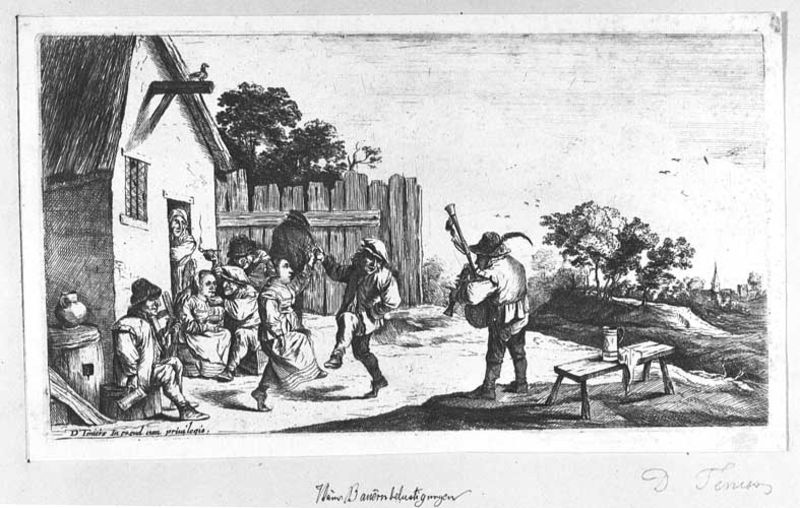
Titel: Bauerntanz
Künstler: Anonym (17. Jh. NL)
Standort: Karlsruhe
Institution: Staatliche Kunsthalle Karlsruhe
Schlagwörter: baum, berg, feder, fuß, gruppe, hand, himmel, mann, schatten, vogel, weiß, wolken, bäume, frauen, kirchturm, landschaft, menschen, sitzen, stadt, fenster, frau, grau, hintergrund, holz, hut, hüte, kleid, kleider, männer, schwarz, szene, tisch, tür, zeichnung, dach, haus, tuch, weg, wiese, zaun, fest, gesellschaft, leute, tanz, alkohol, alt, feier, feiern, jung, kappe, mütze, trinken, wand, alte, federn, mensch, rahmen, steine, holland, instrument, niederlande, signatur, ferne, hügel, natur, vögel, gitter, hütte, kirche, wiesen, boden, land, kelch, familie, paar, gitarre, instrumente, musik, musiker, publikum, tanzen, bauern, genre, landleben, turm, kanne, krug, vase, beine, schürze, bein, holzschnitt, schrift, papier, ente, spieler, zuschauer, ernte, dorf, giebel, mauer, grafik, graphik, klein, bauernhof, hof, latten, lattenzaun, zäune, signiert, holzzaun, bank, füsse, schemel, karikatur, wein, spielen, pfeife, rauchen, vergnügen, musikinstrument, musizieren, balken, bretter, freude, bauer, spiel, zusehen, tusche, ärmlich, bierkrug, scheune, kran, draußen, druck, druckgraphik, schnitt, schwarzweiss, druckgrafik, schraffur, holzstich, radierung, stich, titel, text, beschriftung, volk, bier, schritt, heiter, fass, genreszene, ende, springen, lust, mittelalter, bauernhaus, fröhlich, hochzeit, teniers, kate, laute, holzwand, trunkenheit, holt, dudelsack, kupferstich, tänzer, handschrift, zwerge, gasthaus, gasthof, musikant, schänke, wirtshaus, kraug, bruegel, bauen, legende, fesnter, tonne, bauernfest, gibel, bauernszene, vorplatz, bukolisch, frühe neuzeit, häsuer, bevölkerung, dorfbewohner, volkstanz, trank, musikanten, geselligkeit, galgen, bretterwand, vöhel, bauernhochzeit, dorffest, mnn, bukolik, tanzend, belgien, fas, mönner, nachbarn, herberge, gafik, kosen, enschen, tinken, dudelsackspieler, n, v, duddelsack, genreg, bauers, dedelsack, shrek, bauerntanz, musikus, pagan, bauernbelustigungen, sackflöte, aufspielen, #tanzen, guakler, baumbäumetanz, kranbalken